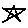
Label: star